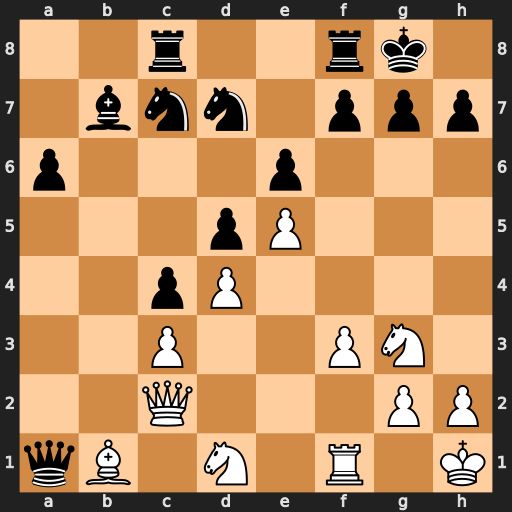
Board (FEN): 2r2rk1/1bnn1ppp/p3p3/3pP3/2pP4/2P2PN1/2Q3PP/qB1N1R1K
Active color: w
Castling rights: -
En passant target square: -
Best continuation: Qxh7#